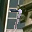
Label: 7